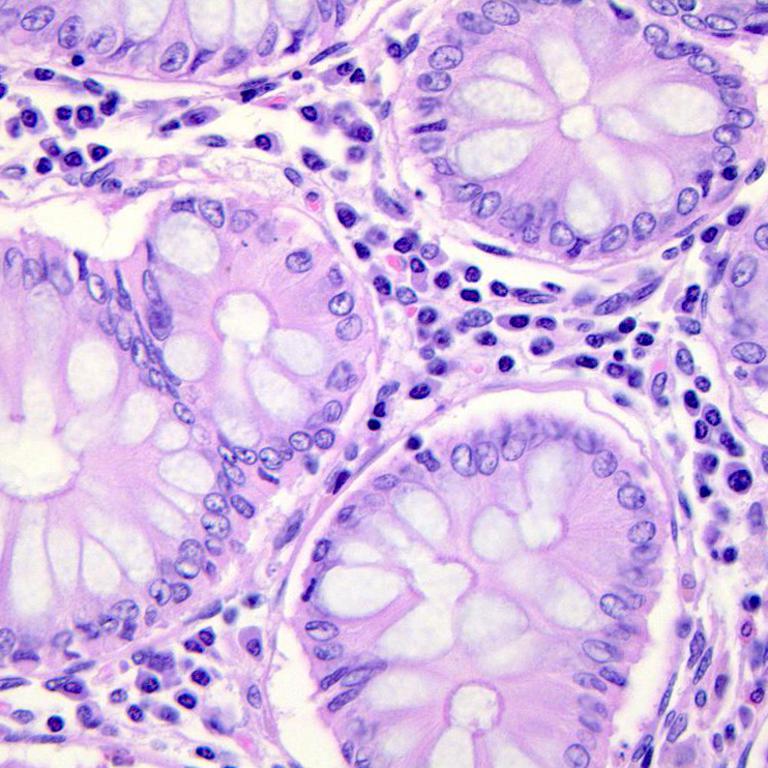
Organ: colon
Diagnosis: benign